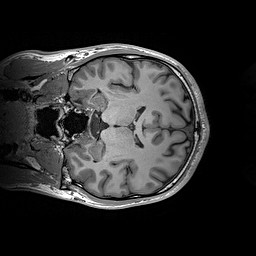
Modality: T1w
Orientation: coronal
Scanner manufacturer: siemens
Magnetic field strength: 3 T
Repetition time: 2.2 s
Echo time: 0.00244 s